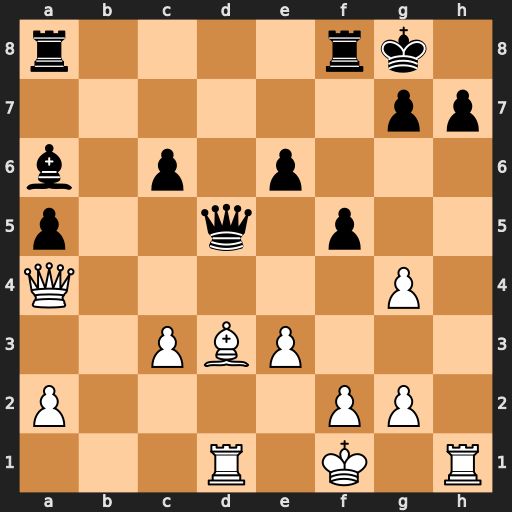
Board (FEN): r4rk1/6pp/b1p1p3/p2q1p2/Q5P1/2PBP3/P4PP1/3R1K1R
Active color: w
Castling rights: -
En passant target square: -
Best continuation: Bxa6 Rxa6 Rxd5